Interaction volume radius: 5 \u00c5
Interaction volume height: 10 \u00c5
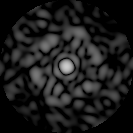
Disorder parameter: 0.8128